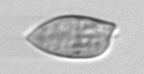
Label: Prorocentrum_dentatum